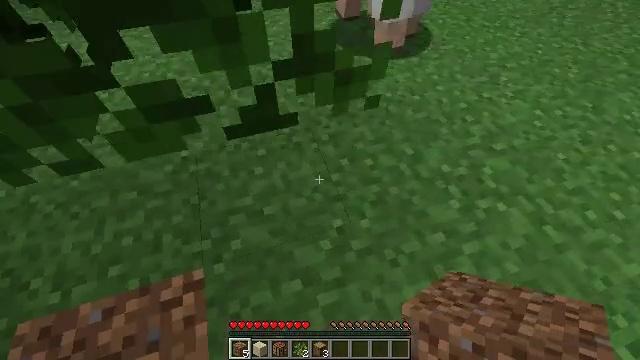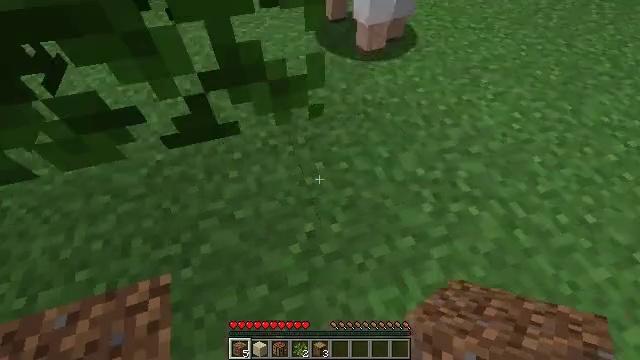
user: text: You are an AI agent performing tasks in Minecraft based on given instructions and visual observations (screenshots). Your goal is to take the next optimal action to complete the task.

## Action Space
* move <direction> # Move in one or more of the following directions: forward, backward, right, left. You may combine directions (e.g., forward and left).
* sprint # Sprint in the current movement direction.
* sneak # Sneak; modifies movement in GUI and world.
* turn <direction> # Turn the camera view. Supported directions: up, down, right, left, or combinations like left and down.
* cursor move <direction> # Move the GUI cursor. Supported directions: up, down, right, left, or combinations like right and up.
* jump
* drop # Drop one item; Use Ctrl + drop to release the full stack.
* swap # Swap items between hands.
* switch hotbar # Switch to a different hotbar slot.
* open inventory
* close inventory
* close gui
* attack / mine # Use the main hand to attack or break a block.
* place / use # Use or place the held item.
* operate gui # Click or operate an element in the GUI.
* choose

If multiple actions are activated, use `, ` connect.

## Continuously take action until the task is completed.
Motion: motion action
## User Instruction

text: Cut down the tree and harvest oak logs.
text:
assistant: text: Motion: move right
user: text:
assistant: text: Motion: no_op